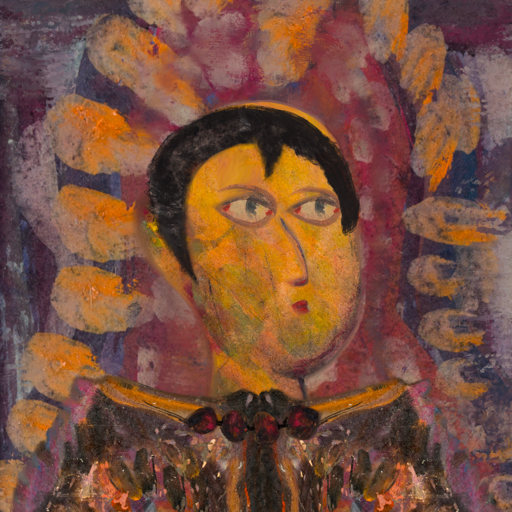
Background: Doll, Head And Neck Side: Gypsy_Mother, Face Side: GypsyMother, Bust: Gypsy_Queen, Hair Side: Roy_Bahadur, Head Accessory: Blank, Second Necklace: Blank, Necklace: Mosgoul, Baby: Blank